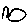
Label: circle